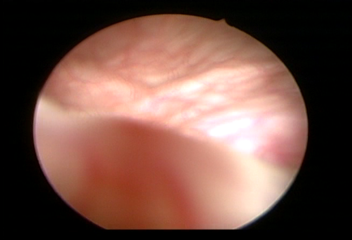
Modality: WLC
Class: Normal mucosa
Bladder cancer association: No